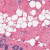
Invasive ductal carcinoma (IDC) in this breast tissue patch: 0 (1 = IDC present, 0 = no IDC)